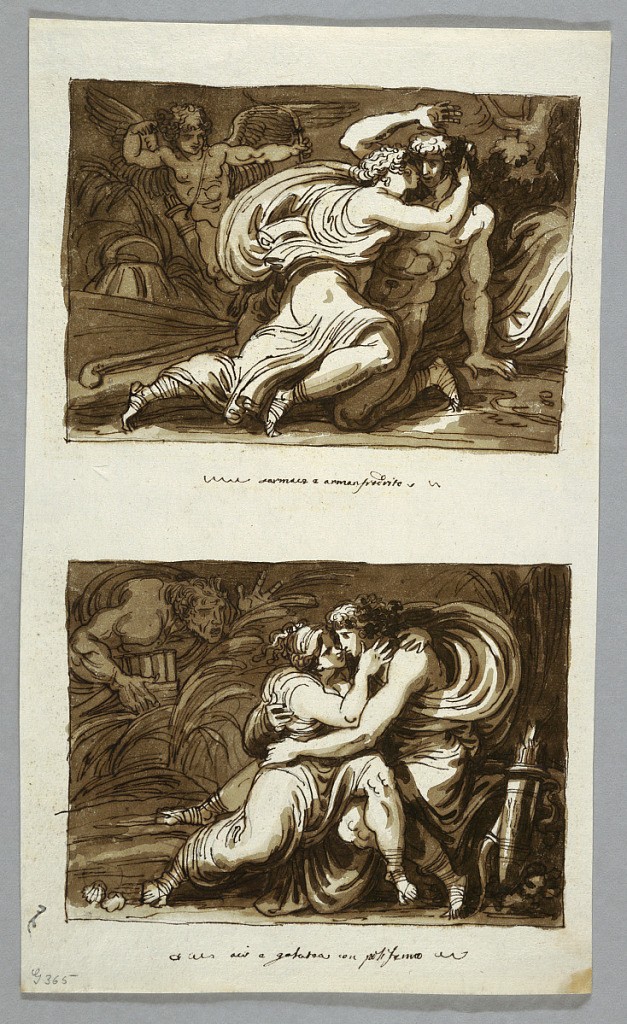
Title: Drawing
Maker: Felice Giani, Italian, 1758–1823
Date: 1815-1820
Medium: Pen and brown ink, brown wash over traces of black chalk.
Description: Top, a: Salmacis embraces the kneeling Hermaphrodite. At the left, beside a water jar has shot his arrow. Bottom, b: Acis and Galatea embrace each other, the woman sitting in the lap of the man. Polyphemus, worried, watches the couple; he holds a panpipes in his right hand.